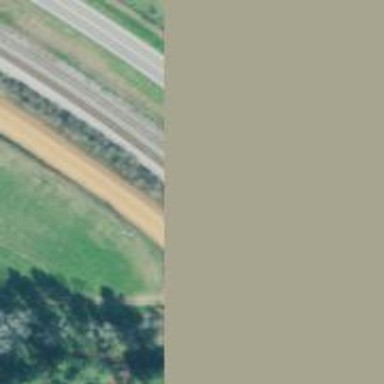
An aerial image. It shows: Railway siding for service.